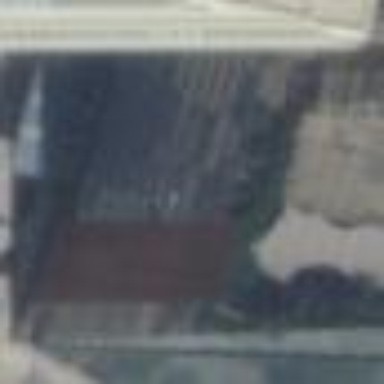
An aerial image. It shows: Part of building.